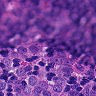
Metastatic tissue present: yes